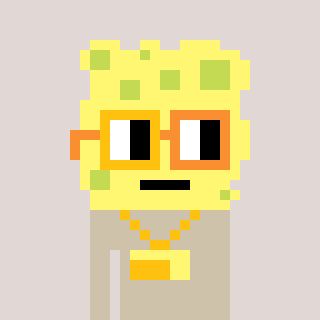
a pixel art character with square yellow and orange glasses, a sponge-shaped head and a bege-colored body on a warm background